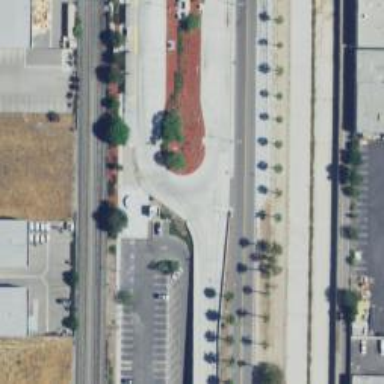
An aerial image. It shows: Busway road.